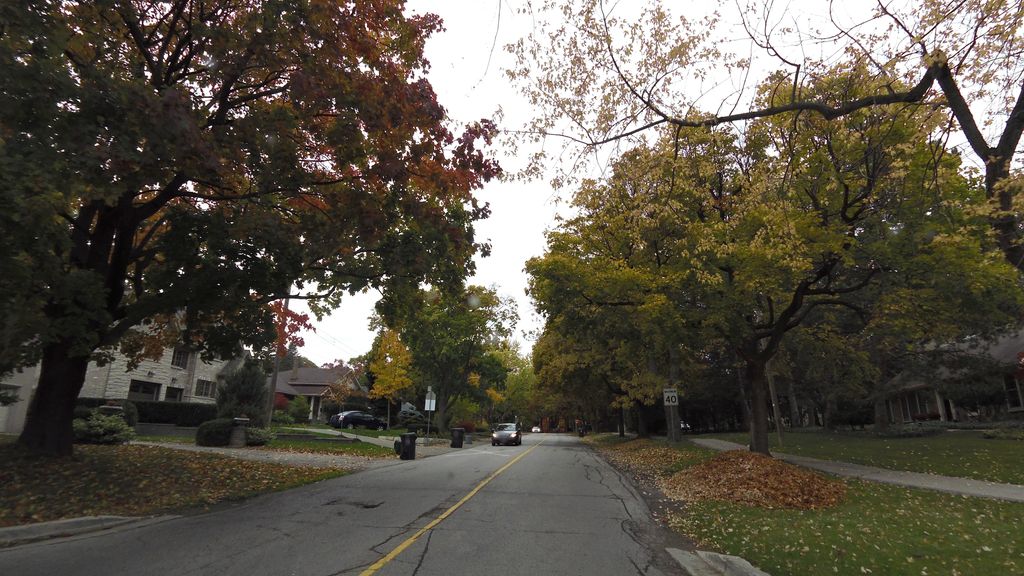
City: toronto